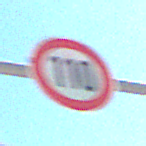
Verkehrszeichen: Geschwindigkeit110
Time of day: MorningAfternoon
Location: Outdoor (Special)
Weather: Clear
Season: NotSpecified
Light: Natural